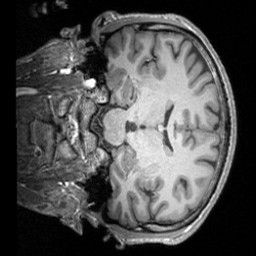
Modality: T1w
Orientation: coronal
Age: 30
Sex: male
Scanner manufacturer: siemens
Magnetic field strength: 3 T
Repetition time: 1.9 s
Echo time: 0.00252 s